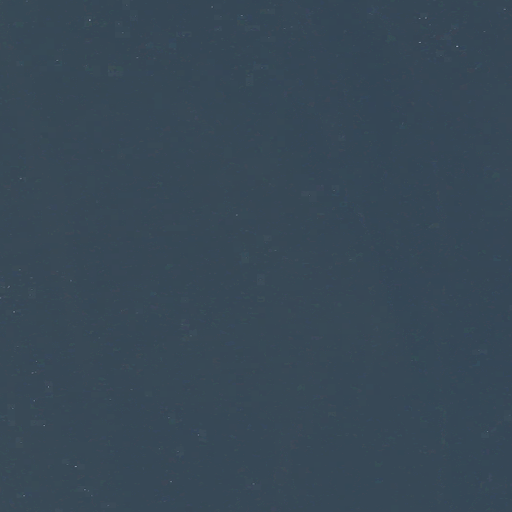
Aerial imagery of bar in Maine named Moshier Ledge containing only open water